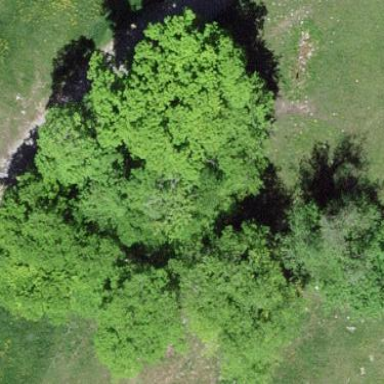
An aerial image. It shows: Forest with broadleaved trees that are deciduous.